Field crop: tomato
Growth stage: 1
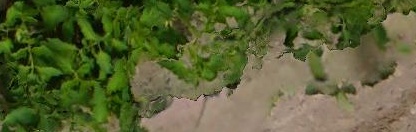
Species: tomato